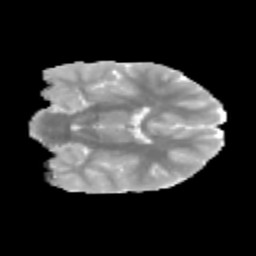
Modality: MD
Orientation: coronal
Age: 11
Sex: male
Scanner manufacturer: siemens
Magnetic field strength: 3 T
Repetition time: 3.8 s
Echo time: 0.07 s